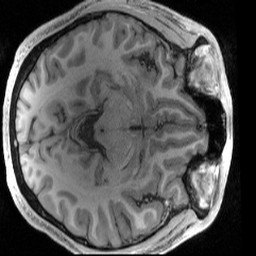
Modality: T1w
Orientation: axial
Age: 21
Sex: male
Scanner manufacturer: siemens
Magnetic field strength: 3 T
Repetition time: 2.4 s
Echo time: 0.00231 s